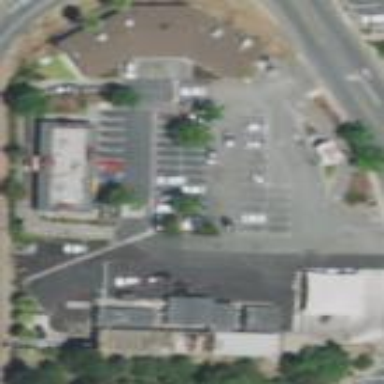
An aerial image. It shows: Retail area.